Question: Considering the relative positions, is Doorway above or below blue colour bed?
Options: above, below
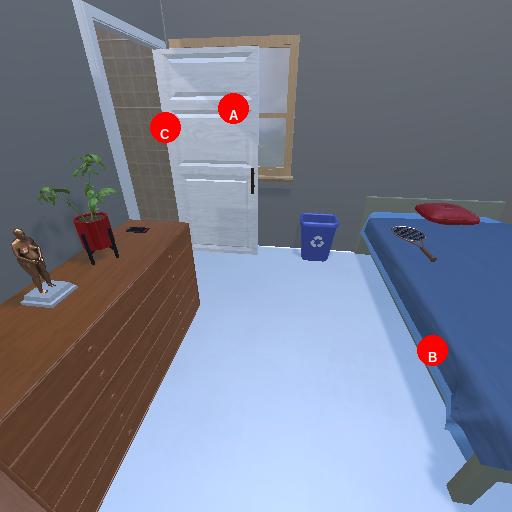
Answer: above